Interaction volume radius: 10 \u00c5
Interaction volume height: 10 \u00c5
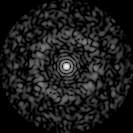
Disorder parameter: 0.8381